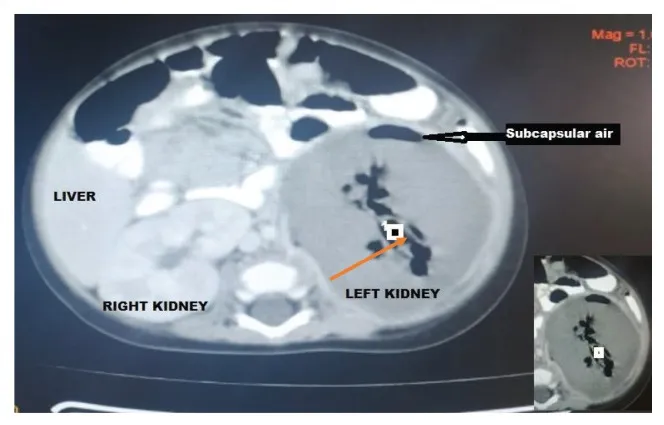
Contrast enhanced computed tomogram of an emphysematous pyelonephritis patient at the Usmanu Danfodiyo University Teaching Hospital, Sokoto, Nigeria, November 2019. Figure shows left renomegaly, contrast enhancement and multiple air densities within the calyceal system (orange arrow).
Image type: radiology (ct)